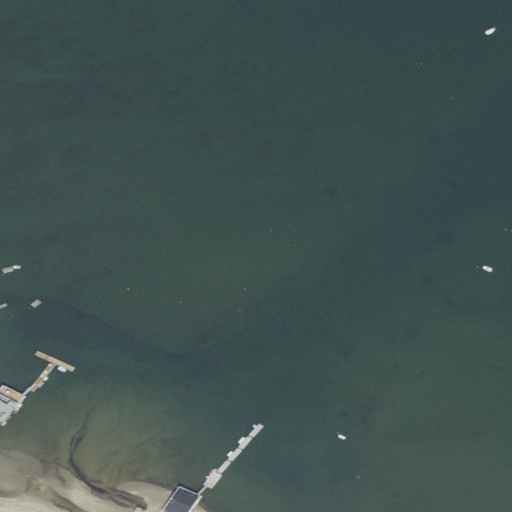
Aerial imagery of beach in Massachusetts named Wollaston Beach containing open water, high intensity development, barren land, and medium intensity development